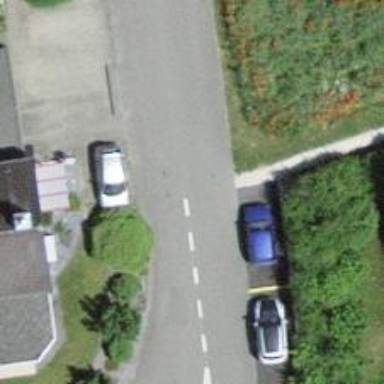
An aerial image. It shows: Residential road.